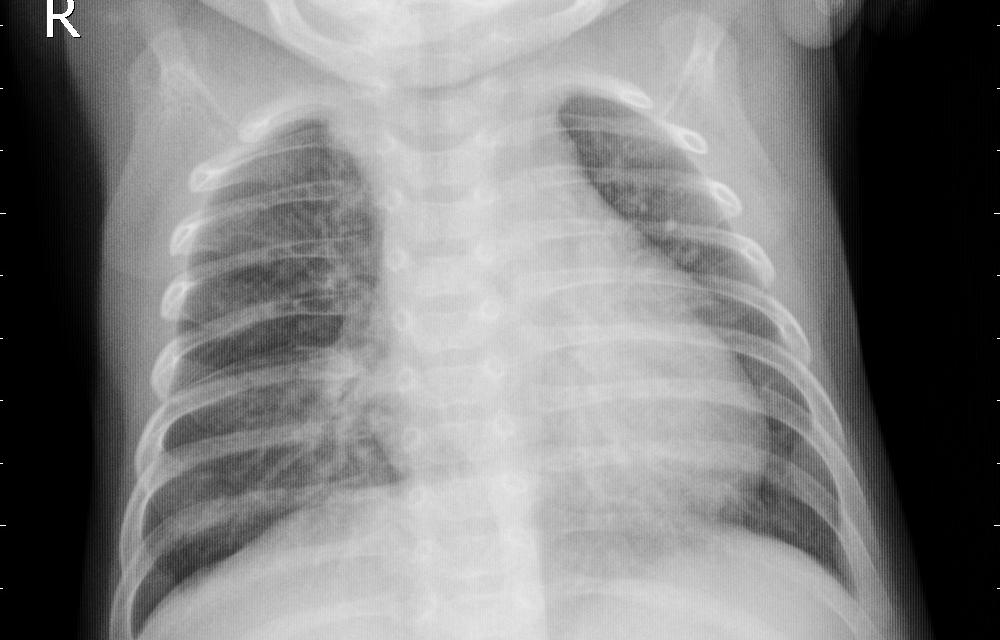
Diagnosis: PNEUMONIA